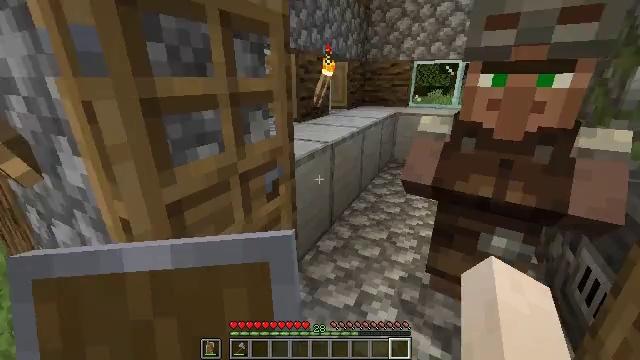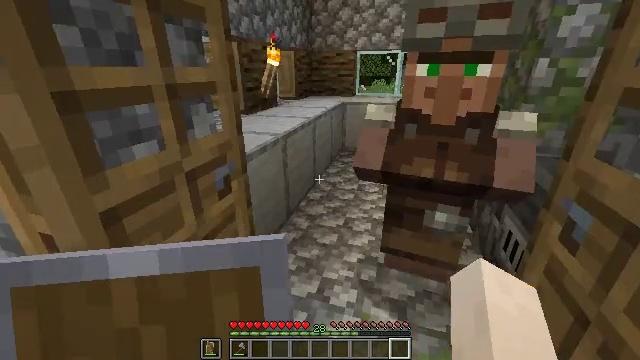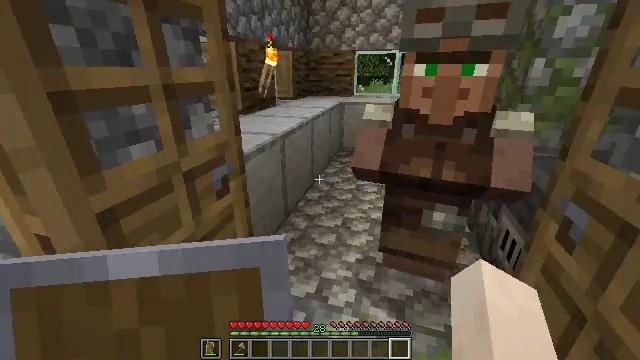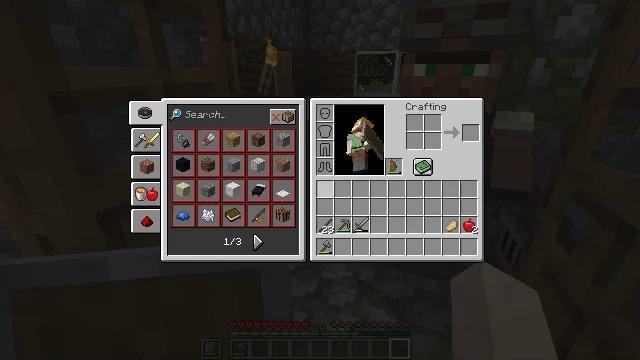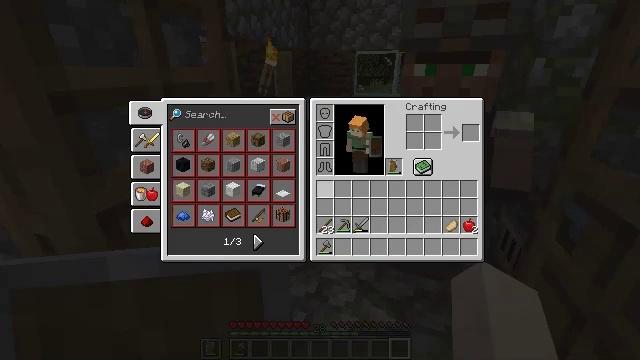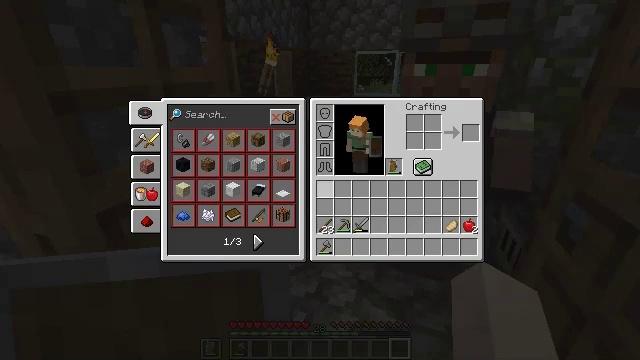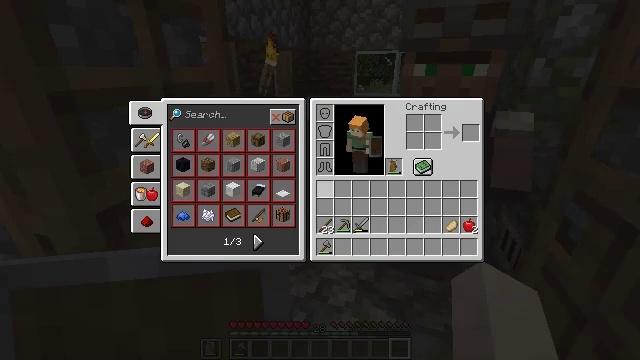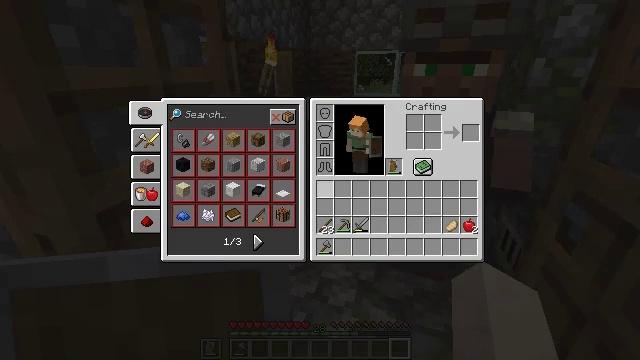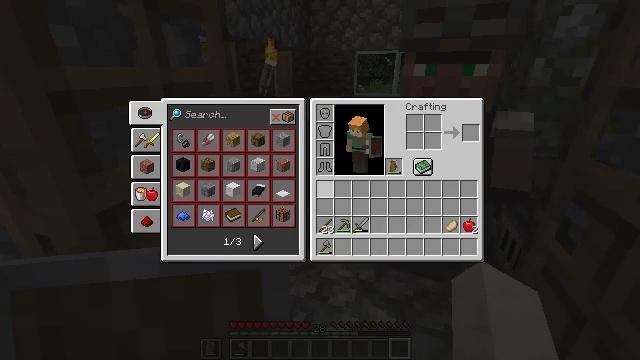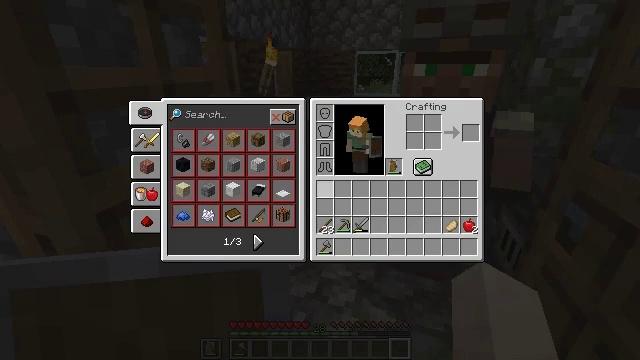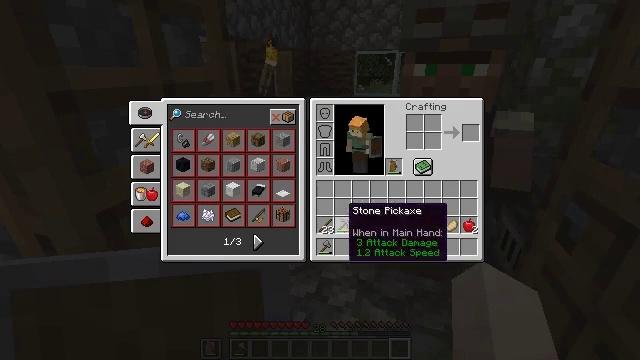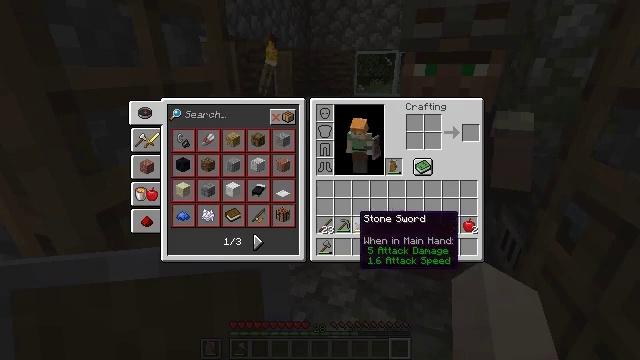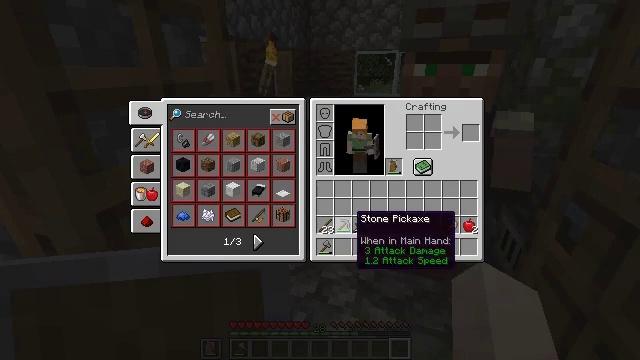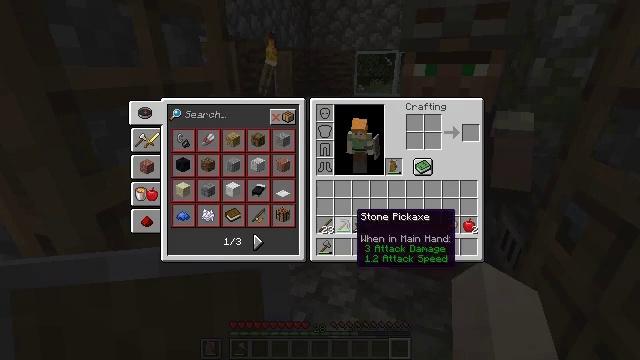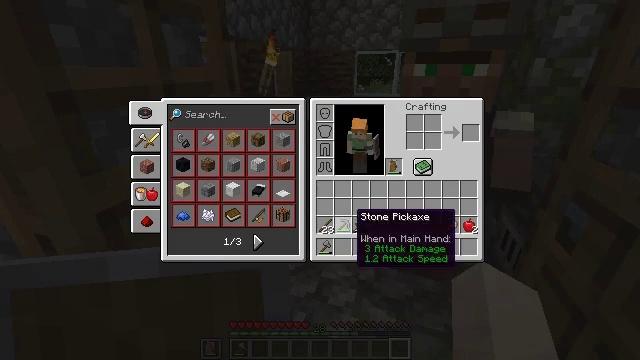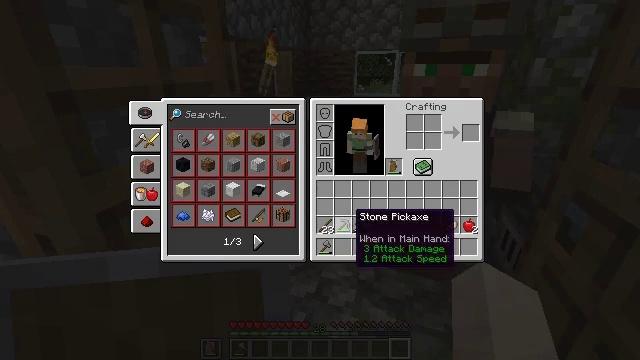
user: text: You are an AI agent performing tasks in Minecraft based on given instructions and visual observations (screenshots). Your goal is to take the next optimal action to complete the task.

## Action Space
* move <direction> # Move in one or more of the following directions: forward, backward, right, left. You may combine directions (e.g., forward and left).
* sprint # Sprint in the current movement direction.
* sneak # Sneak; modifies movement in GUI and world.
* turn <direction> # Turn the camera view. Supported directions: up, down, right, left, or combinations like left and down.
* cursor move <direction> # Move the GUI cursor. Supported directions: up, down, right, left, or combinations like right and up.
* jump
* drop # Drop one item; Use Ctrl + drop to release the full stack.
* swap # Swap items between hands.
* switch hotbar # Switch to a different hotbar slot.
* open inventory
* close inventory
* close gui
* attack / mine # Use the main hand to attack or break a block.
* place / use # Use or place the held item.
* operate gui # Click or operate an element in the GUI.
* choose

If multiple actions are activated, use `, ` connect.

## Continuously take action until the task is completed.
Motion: motion action
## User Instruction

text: Break the smooth stone to collect it.
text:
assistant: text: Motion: turn right and down
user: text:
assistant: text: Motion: no_op
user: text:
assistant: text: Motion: close inventory
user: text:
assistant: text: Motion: close inventory
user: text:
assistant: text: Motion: close inventory
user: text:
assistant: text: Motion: open gui
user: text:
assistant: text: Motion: no_op
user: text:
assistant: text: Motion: no_op
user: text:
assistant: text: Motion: no_op
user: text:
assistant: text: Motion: cursor move right and down
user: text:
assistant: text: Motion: cursor move right and down
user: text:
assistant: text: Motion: no_op
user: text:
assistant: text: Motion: no_op
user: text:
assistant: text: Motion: no_op
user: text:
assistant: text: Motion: no_op
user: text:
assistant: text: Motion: operate gui
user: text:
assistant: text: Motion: operate gui
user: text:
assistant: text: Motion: cursor move down
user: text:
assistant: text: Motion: cursor move down
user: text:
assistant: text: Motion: no_op
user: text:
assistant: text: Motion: no_op
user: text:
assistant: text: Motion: no_op
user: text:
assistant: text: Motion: operate gui
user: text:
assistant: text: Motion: operate gui
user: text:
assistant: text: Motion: no_op
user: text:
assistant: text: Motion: no_op
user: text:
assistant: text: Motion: no_op
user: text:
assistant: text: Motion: no_op
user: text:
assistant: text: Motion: no_op
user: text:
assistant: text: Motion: no_op